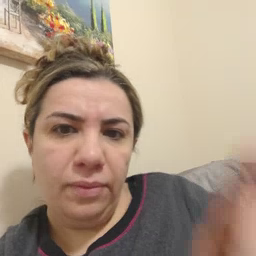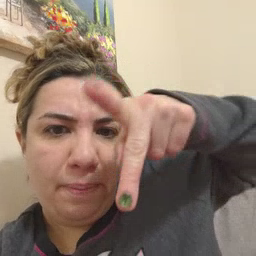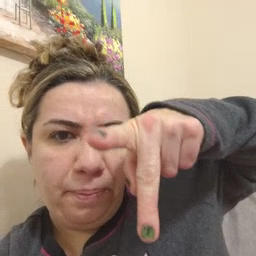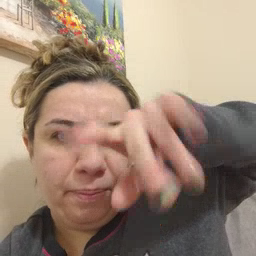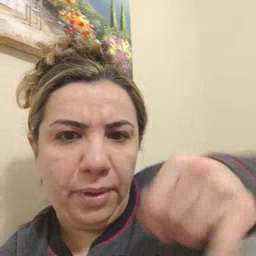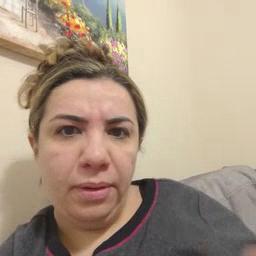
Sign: pajamas